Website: bh-photo
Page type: address-validator
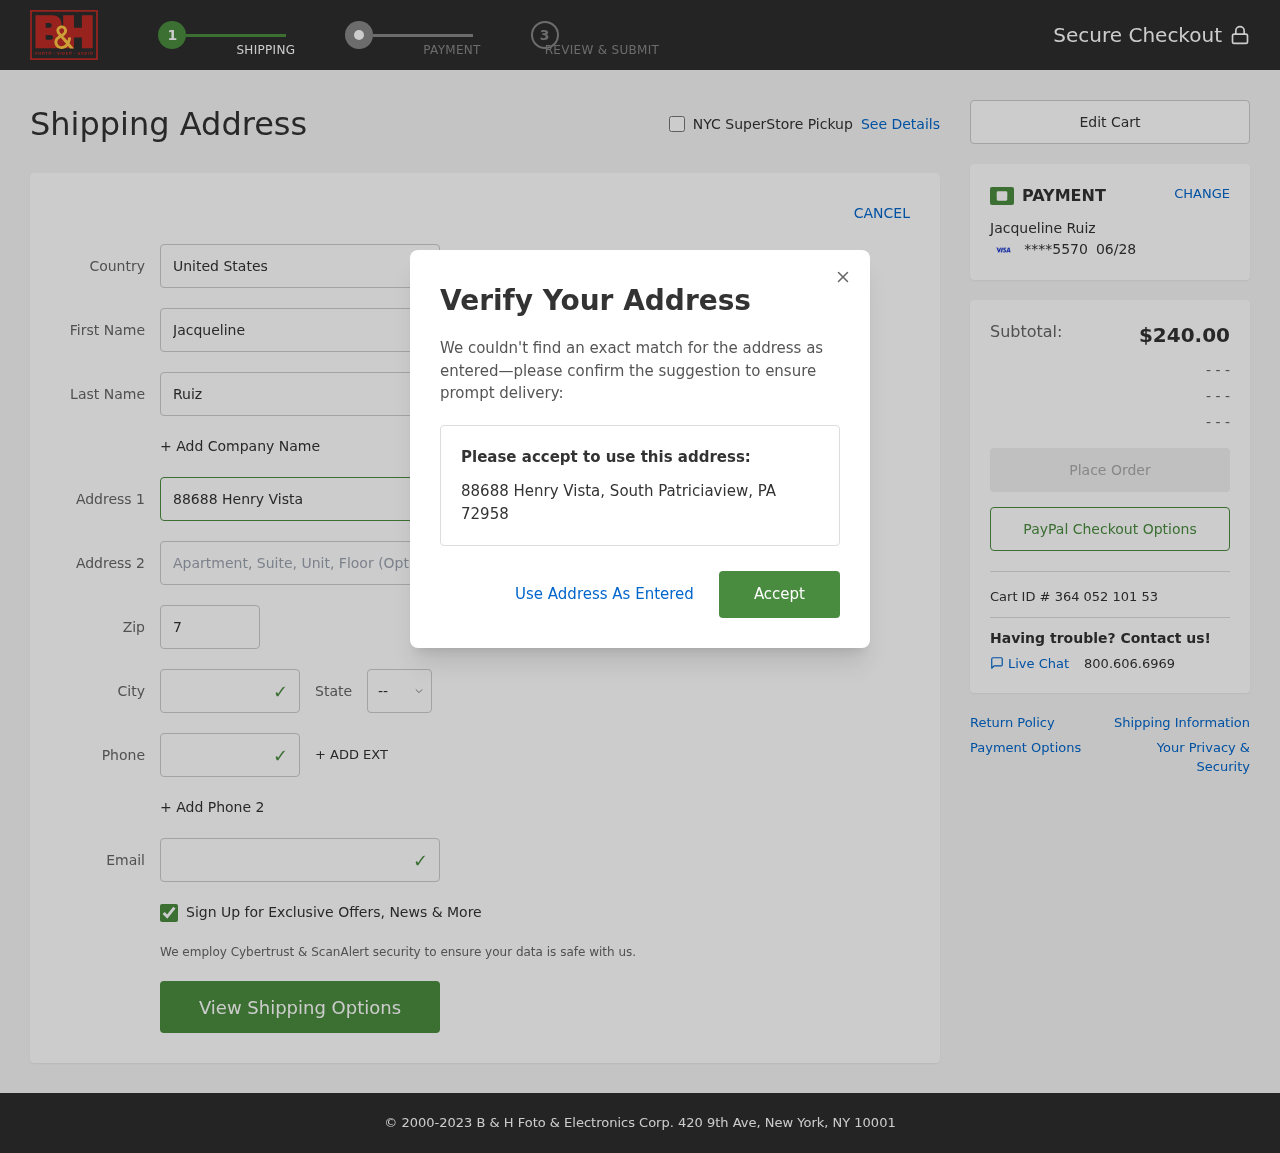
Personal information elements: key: PII_CARD_EXPIRY
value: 06/28
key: PII_CARD_LAST4
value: ****5570
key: PII_CITY
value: South Patriciaview
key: PII_COUNTRY
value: United States
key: PII_EMAIL
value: jacqueline.ruiz@hotmail.com
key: PII_FIRSTNAME
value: Jacqueline
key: PII_FULLNAME
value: Jacqueline Ruiz
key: PII_LASTNAME
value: Ruiz
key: PII_PHONE
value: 7703198650
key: PII_POSTCODE
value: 72958
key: PII_STATE_ABBR
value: PA
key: PII_STREET
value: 88688 Henry Vista
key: PII_CITY_STATE_ZIP
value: South Patriciaview, PA 72958
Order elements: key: ORDER_SUBTOTAL
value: $240.00
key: ORDER_ID
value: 364 052 101 53